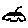
Label: car